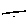
Label: line